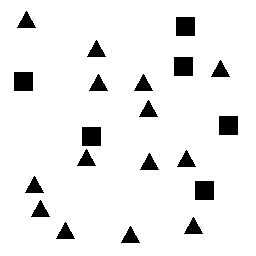
Squares: 6
Triangles: 14
Stars: 0
Total shapes: 20